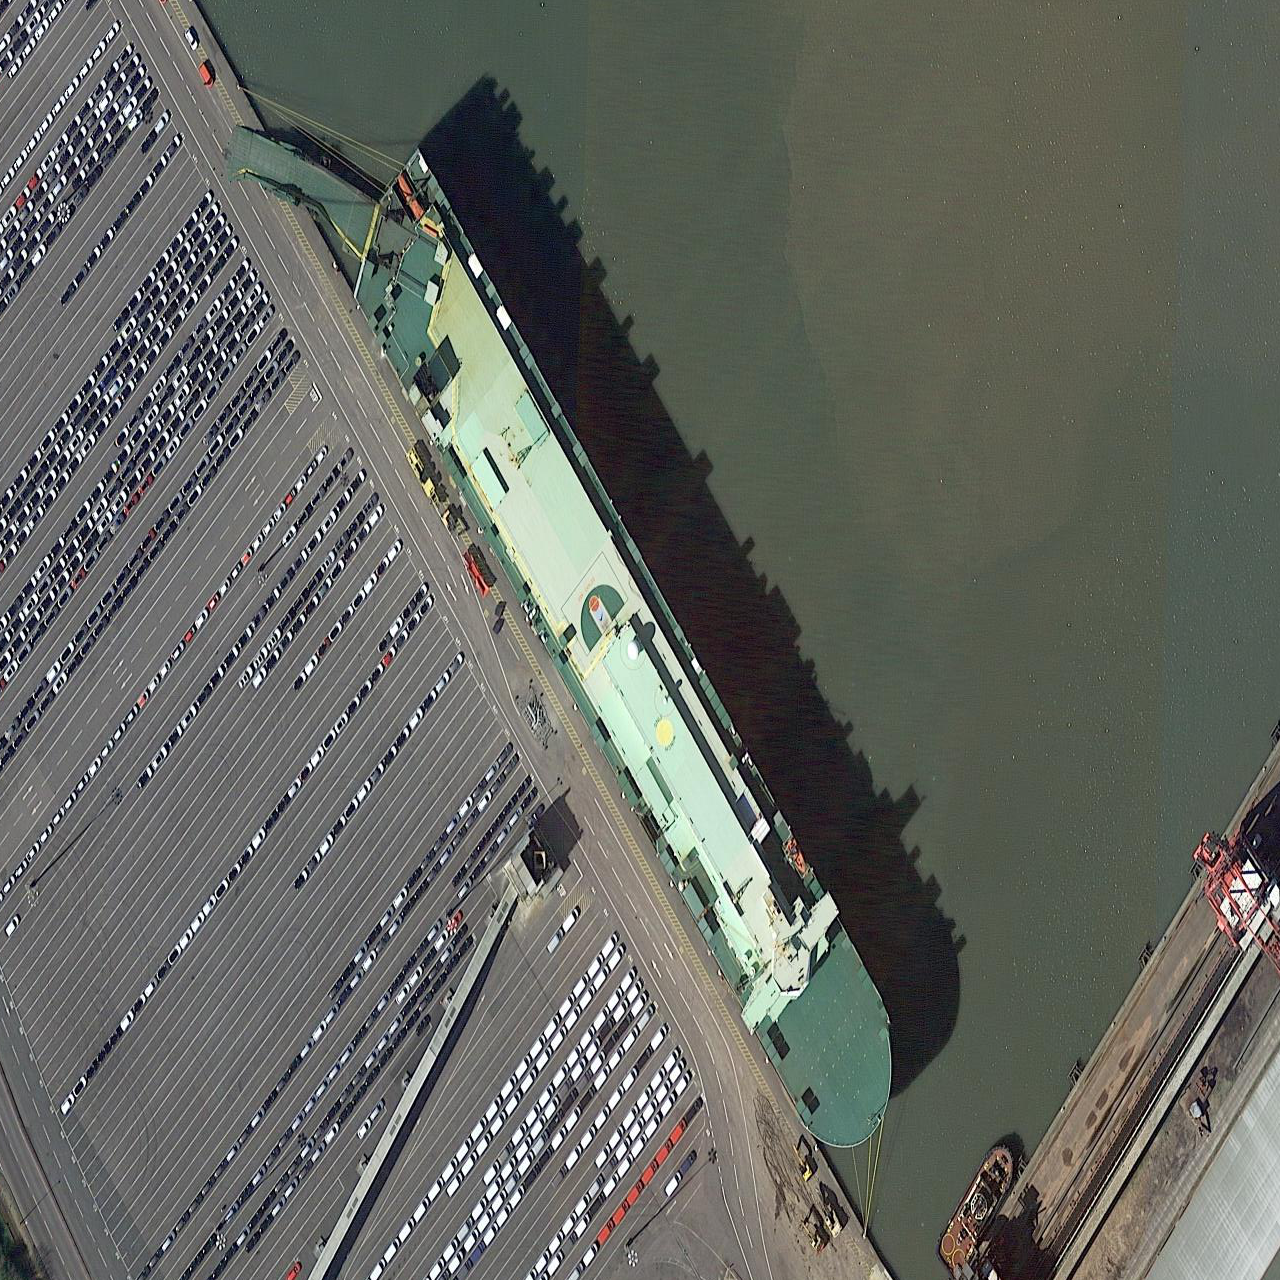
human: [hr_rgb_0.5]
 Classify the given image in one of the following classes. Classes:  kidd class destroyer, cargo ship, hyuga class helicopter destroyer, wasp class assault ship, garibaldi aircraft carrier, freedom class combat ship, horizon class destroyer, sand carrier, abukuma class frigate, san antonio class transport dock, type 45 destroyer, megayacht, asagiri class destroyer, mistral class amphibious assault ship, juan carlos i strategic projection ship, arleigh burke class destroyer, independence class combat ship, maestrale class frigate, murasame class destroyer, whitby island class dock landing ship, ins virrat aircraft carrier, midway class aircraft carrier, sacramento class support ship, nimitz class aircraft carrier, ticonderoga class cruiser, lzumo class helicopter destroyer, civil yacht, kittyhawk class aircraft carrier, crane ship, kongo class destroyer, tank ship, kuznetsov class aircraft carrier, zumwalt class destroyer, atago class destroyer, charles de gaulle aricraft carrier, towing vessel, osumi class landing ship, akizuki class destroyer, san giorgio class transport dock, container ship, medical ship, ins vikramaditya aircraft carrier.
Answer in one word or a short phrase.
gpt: Cargo ship